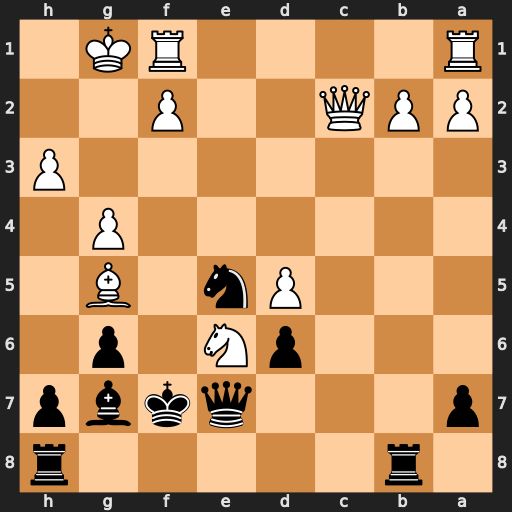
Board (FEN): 1r5r/p3qkbp/3pN1p1/3Pn1B1/6P1/7P/PPQ2P2/R4RK1
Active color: b
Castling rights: -
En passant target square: -
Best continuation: Nf3+ Kh1 Nxg5 f4 Nxe6